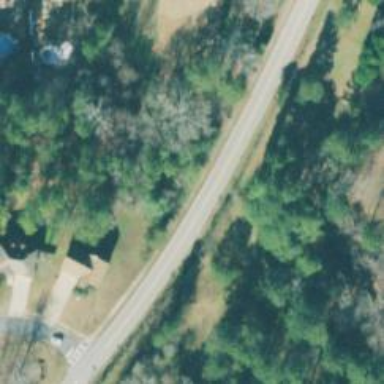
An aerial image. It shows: Asphalt road classified as tertiary.